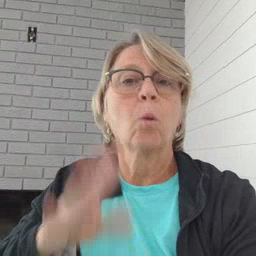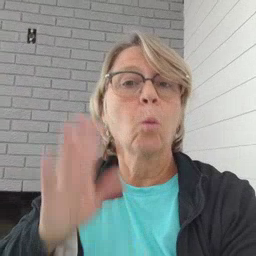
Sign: pretend